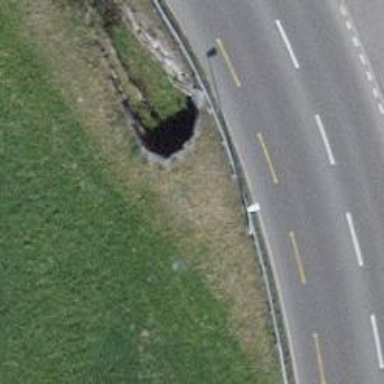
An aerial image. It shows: Tunnel.